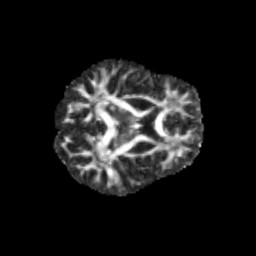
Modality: FA
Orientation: axial
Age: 10
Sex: male
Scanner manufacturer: siemens
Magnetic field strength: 3 T
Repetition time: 3.8 s
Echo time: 0.07 s